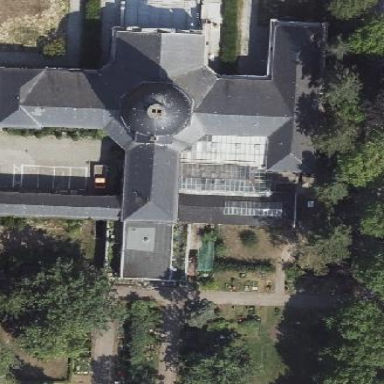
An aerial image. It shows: Gabled building with grey roof.